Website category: book
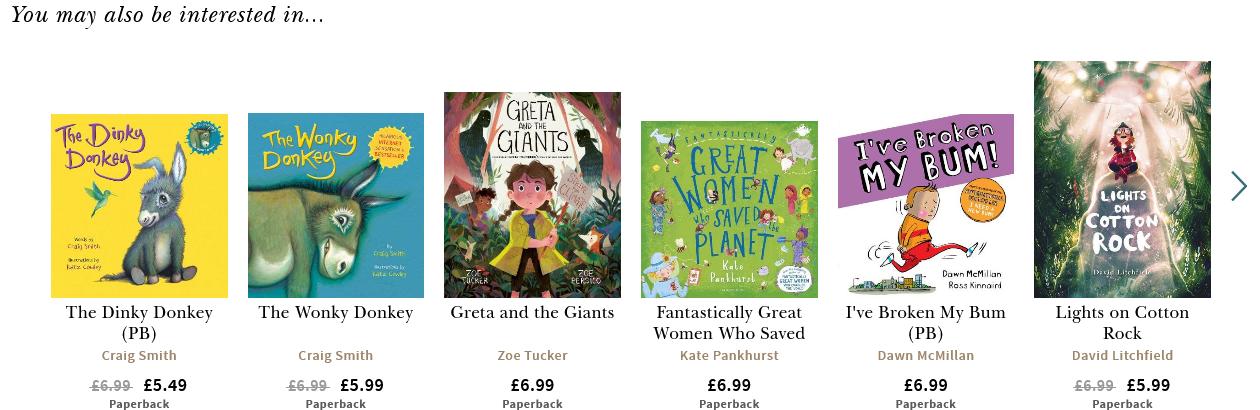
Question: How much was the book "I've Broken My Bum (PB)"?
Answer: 6.99

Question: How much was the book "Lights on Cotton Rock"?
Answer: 5.99

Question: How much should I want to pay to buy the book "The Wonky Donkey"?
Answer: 5.99

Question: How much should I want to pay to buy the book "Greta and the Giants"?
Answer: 6.99

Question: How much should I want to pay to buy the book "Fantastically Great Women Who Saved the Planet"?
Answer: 6.99

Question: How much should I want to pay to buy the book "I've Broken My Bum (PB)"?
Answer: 6.99

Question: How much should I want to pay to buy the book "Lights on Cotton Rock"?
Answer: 5.99

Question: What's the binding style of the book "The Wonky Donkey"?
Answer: Paperback

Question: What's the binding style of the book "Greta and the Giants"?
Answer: Paperback

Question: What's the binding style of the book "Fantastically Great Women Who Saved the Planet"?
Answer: Paperback

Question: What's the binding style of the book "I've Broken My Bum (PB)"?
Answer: Paperback

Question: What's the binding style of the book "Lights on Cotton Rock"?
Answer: Paperback

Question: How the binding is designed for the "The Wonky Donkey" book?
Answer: Paperback

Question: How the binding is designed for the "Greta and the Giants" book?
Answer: Paperback

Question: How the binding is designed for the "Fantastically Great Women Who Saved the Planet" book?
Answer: Paperback

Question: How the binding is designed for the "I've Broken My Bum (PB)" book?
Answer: Paperback

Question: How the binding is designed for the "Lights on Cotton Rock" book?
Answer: Paperback

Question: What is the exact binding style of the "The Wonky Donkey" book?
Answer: Paperback

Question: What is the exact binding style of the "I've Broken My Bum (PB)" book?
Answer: Paperback

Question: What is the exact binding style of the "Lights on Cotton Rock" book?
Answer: Paperback

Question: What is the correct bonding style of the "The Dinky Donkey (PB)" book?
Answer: Paperback

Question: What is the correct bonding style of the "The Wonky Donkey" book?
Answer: Paperback

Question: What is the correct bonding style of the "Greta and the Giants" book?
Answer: Paperback

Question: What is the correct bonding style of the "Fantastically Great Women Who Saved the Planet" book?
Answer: Paperback

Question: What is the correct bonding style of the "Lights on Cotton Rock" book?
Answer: Paperback

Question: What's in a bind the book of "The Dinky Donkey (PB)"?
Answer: Paperback

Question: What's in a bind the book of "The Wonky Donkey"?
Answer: Paperback

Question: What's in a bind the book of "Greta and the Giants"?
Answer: Paperback

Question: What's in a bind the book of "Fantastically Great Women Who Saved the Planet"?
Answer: Paperback

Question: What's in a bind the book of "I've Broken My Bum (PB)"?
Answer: Paperback

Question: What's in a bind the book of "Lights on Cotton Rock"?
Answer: Paperback

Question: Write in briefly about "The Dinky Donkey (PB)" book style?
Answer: Paperback

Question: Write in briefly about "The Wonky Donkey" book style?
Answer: Paperback

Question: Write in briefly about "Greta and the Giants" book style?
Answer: Paperback

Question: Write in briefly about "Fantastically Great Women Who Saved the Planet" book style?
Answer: Paperback

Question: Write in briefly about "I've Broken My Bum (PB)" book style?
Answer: Paperback

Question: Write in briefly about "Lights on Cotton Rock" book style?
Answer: Paperback

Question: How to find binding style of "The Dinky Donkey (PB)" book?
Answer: Paperback

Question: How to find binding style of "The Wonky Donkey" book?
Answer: Paperback

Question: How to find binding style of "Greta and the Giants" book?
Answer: Paperback

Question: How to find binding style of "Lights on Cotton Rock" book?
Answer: Paperback